Question:
I have a button on a form application which is supposed to write an image to a SQL Server database which has been selected using 'OpenFileDialog'.
What I am trying to accomplish is to tailor this code to write the selected image to a SQL Server Compact Edition that I have set up, the db is called 'TestImage.sdf' and the table is called 'test-table'. Currently when I click the store button I get the
> Cannot locate SQL server error
My code:
'''
private void updatedata()
{
//use filestream object to read the image.
//read to the full length of image to a byte array.
//add this byte as an oracle parameter and insert it into database.
try
{
//proceed only when the image has a valid path
if (imagename != "")
{
FileStream fs;
fs = new FileStream(@imagename, FileMode.Open, FileAccess.Read);
//a byte array to read the image
byte[] picbyte = new byte[fs.Length];
fs.Read(picbyte, 0, System.Convert.ToInt32(fs.Length));
fs.Close();
//open the database using odp.net and insert the data
string connstr = @"Data Source=.;Initial Catalog=TestImage;
Persist Security Info=True;User ID=sa";
SqlConnection conn = new SqlConnection(connstr);
conn.Open();
string query;
query = "insert into test_table(id_image,pic) values(" +
textBox1.Text + "," + " @pic)";
SqlParameter picparameter = new SqlParameter();
picparameter.SqlDbType = SqlDbType.Image;
picparameter.ParameterName = "pic";
picparameter.Value = picbyte;
SqlCommand cmd = new SqlCommand(query, conn);
cmd.Parameters.Add(picparameter);
cmd.ExecuteNonQuery();
MessageBox.Show("Image Added");
cmd.Dispose();
conn.Close();
conn.Dispose();
Connection();
}
}
catch (Exception ex)
{
MessageBox.Show(ex.Message);
}
}
'''
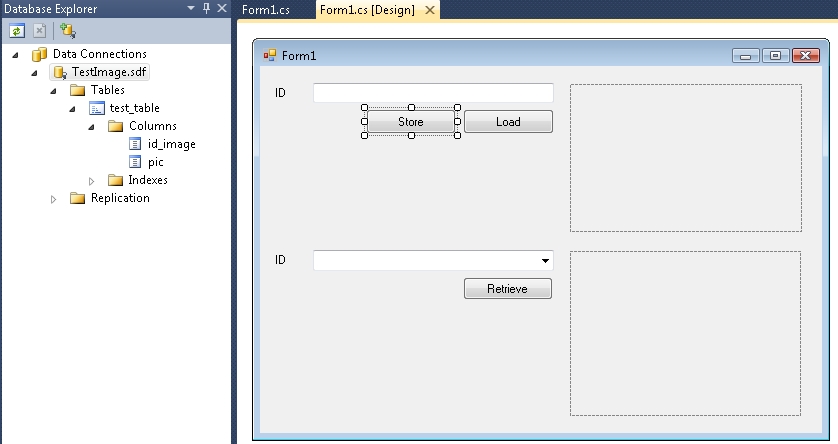
Answer: SQL Server Compact Edition requires its own set of ADO.NET classes to operate.
You cannot use the classes used for SQL Server like 'SqlConnection', 'SqlCommand' etc, but you should use the corresponding 'SqlCeConnection', 'SqlCeCommand' etc....
'''
using System.Data.SqlServerCe;
private void updatedata()
{
try
{
if (imagename != "")
{
FileStream fs;
byte[] picbyte;
using(fs = new FileStream(@imagename, FileMode.Open, FileAccess.Read))
{
//a byte array to read the image
picbyte = new byte[fs.Length];
fs.Read(picbyte, 0, System.Convert.ToInt32(fs.Length));
}
string connstr = @"Data Source=.\TestImage.sdf;Persist Security Info=False;"
string query = "insert into test_table(id_image,pic) " +
"values(@id, @pic)";
using(SqlCeConnection conn = new SqlCeConnection(connstr))
using(SqlCeCommand cmd = new SqlCeCommand(query, conn))
{
conn.Open();
SqlCeParameter picparameter = new SqlCeParameter();
picparameter.SqlDbType = SqlDbType.Image;
picparameter.ParameterName = "pic";
picparameter.Value = picbyte;
cmd.Parameters.Add(picparameter);
SqlCeParameter idparameter = new SqlCeParameter();
idparameter.SqlDbType = SqlDbType.Int;
idparameter.ParameterName = "id";
idparameter.Value = textBox1.Text;
cmd.Parameters.Add(idparameter);
cmd.ExecuteNonQuery();
MessageBox.Show("Image Added");
}
}
}
.....
'''
I have modified the connection string to add the filename of the database you want to work with (supposing it is in the same directory of your application) and adapted at the standard text used by SQL Server CE.
Then I have added the appropriate <URL> to ensure the correct disposal of the connection and the command.
As the last thing, I have added the parameter also for the 'id_image' field (note that if this field is an Identity column you should not try to insert anything here)